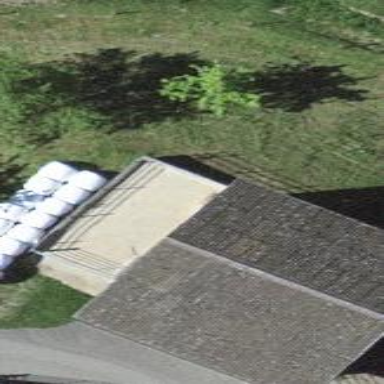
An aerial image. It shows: Barn.